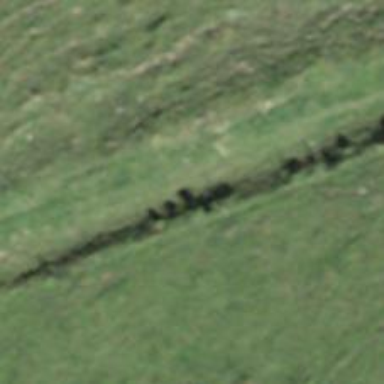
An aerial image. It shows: Grass track with grade4 surface.